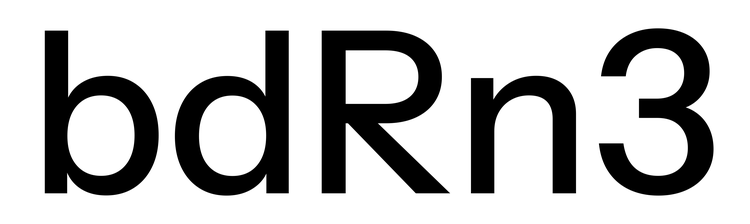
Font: InstrumentSans_Medium